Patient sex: F
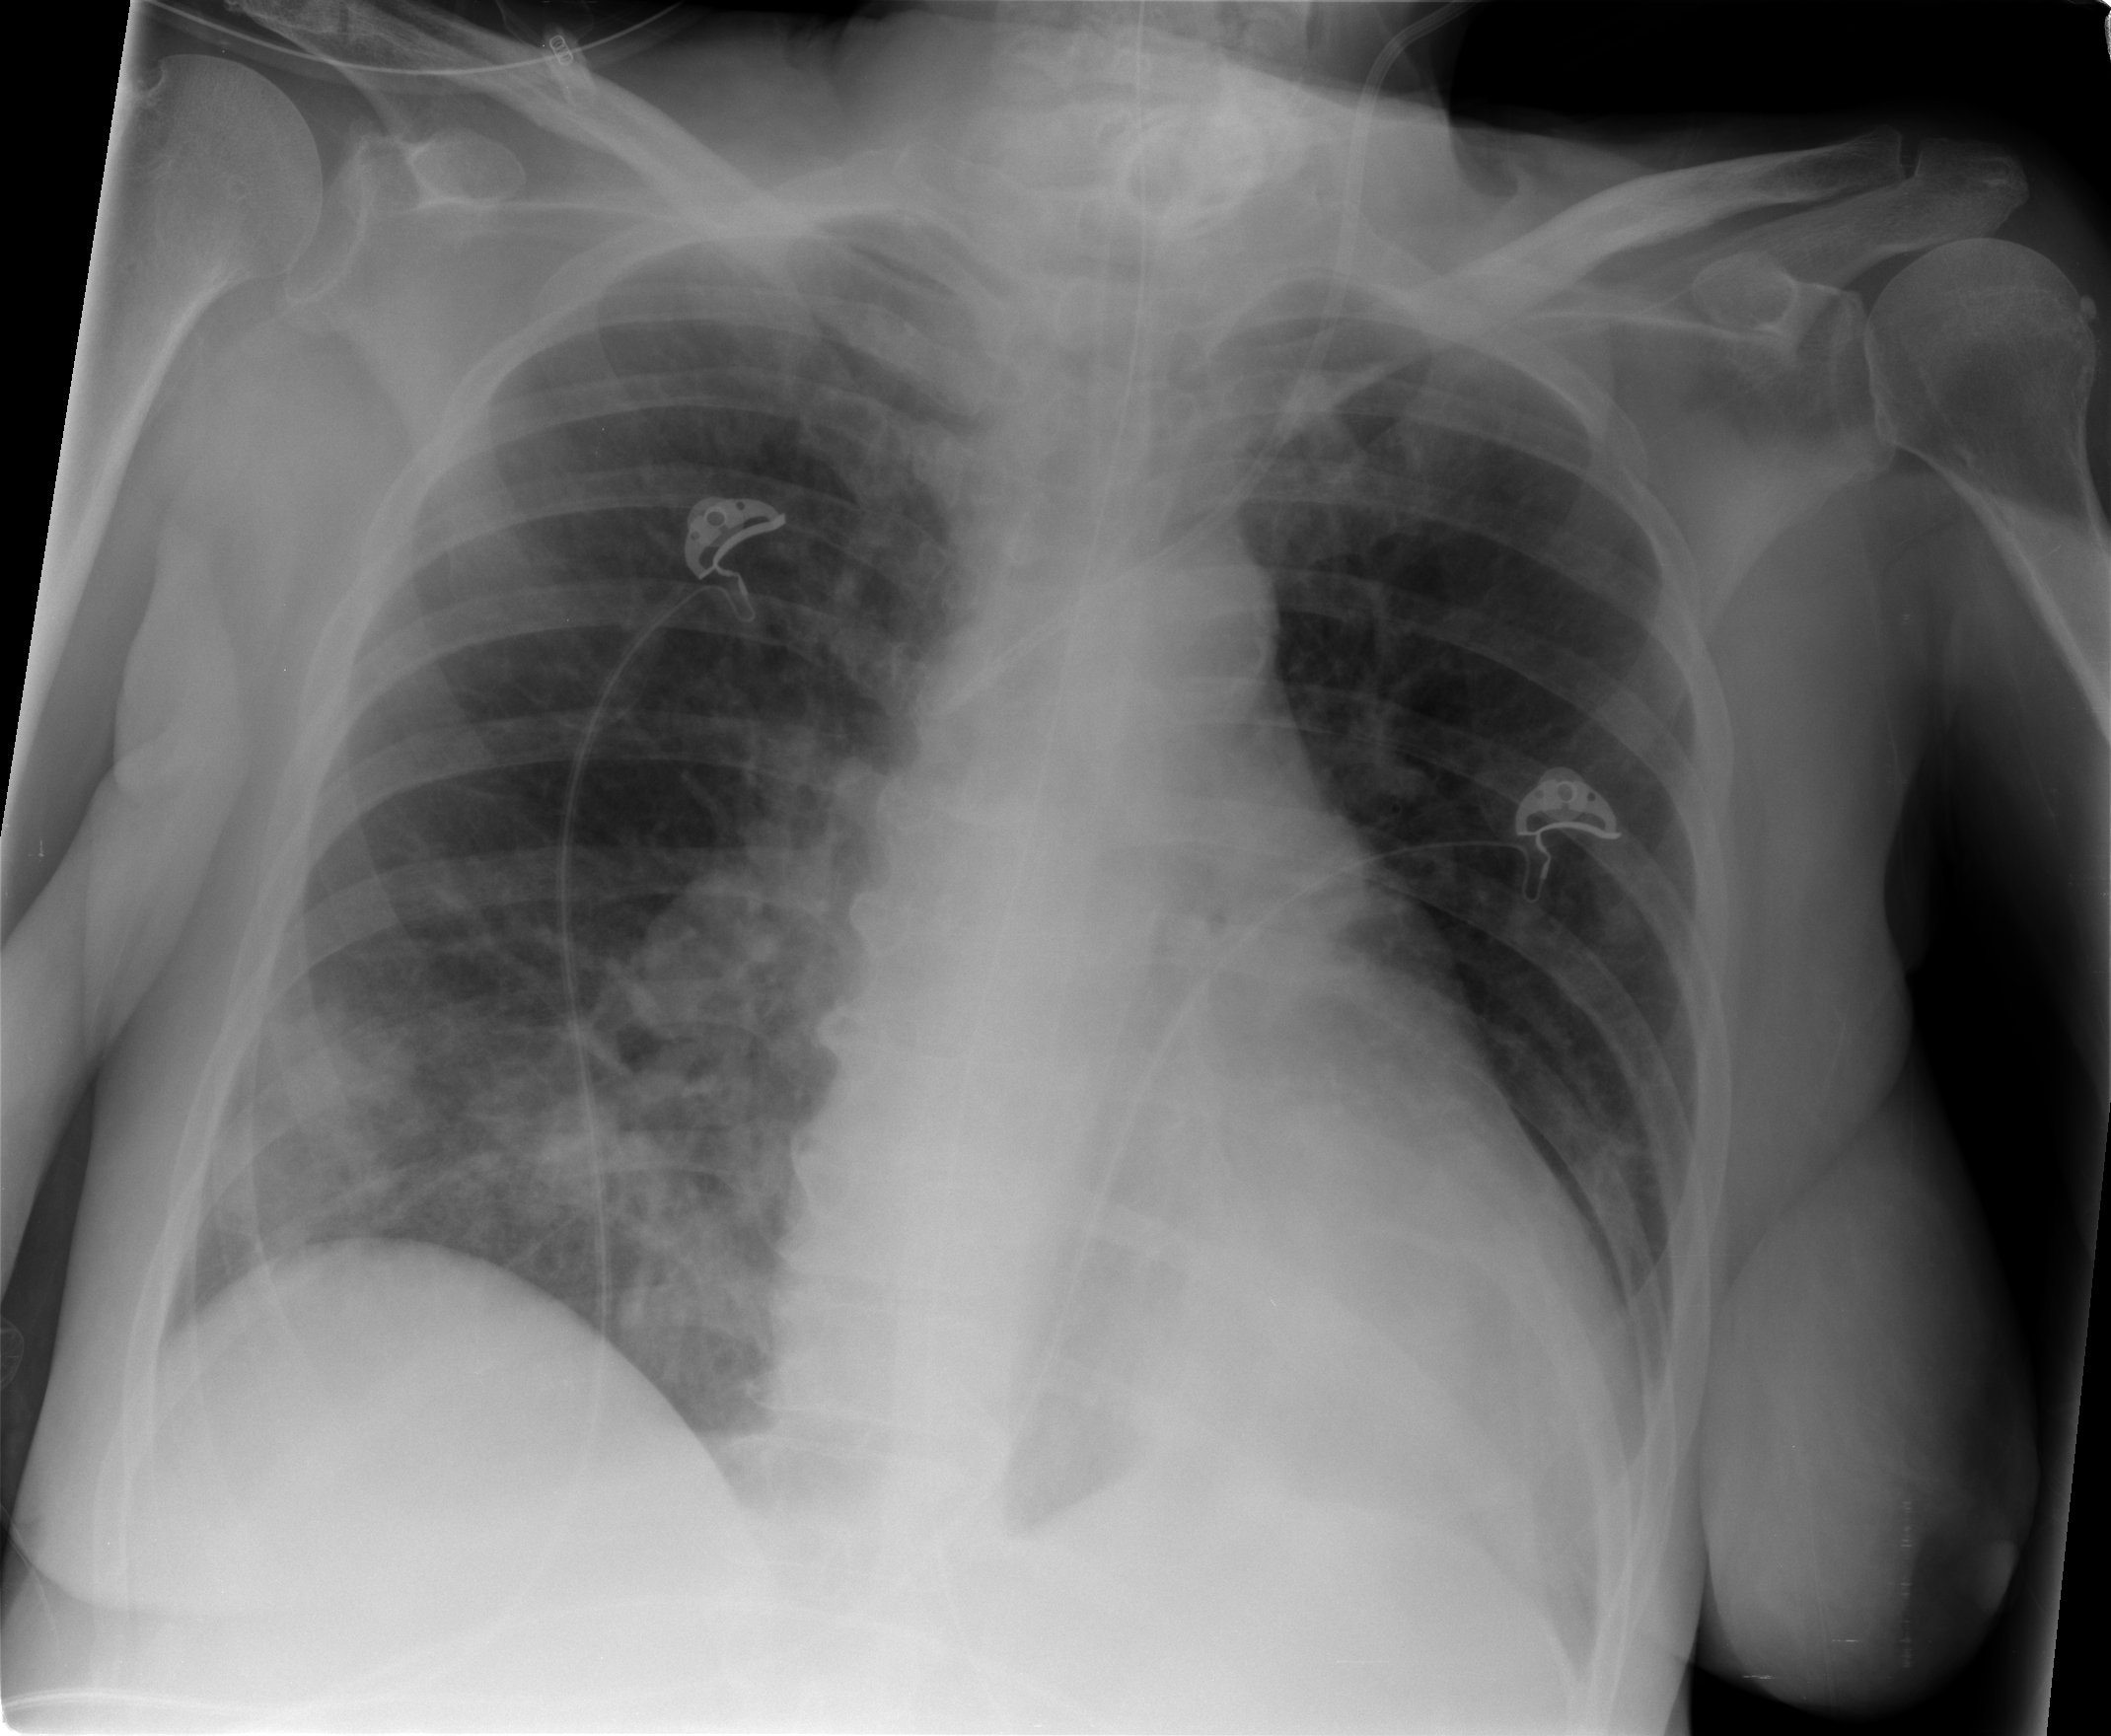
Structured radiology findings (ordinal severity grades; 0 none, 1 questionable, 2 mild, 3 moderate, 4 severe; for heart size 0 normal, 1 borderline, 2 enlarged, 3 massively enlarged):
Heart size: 2
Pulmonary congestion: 0
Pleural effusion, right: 0
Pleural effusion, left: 0
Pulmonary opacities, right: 2
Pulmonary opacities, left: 0
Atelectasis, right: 2
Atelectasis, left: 2